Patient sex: M
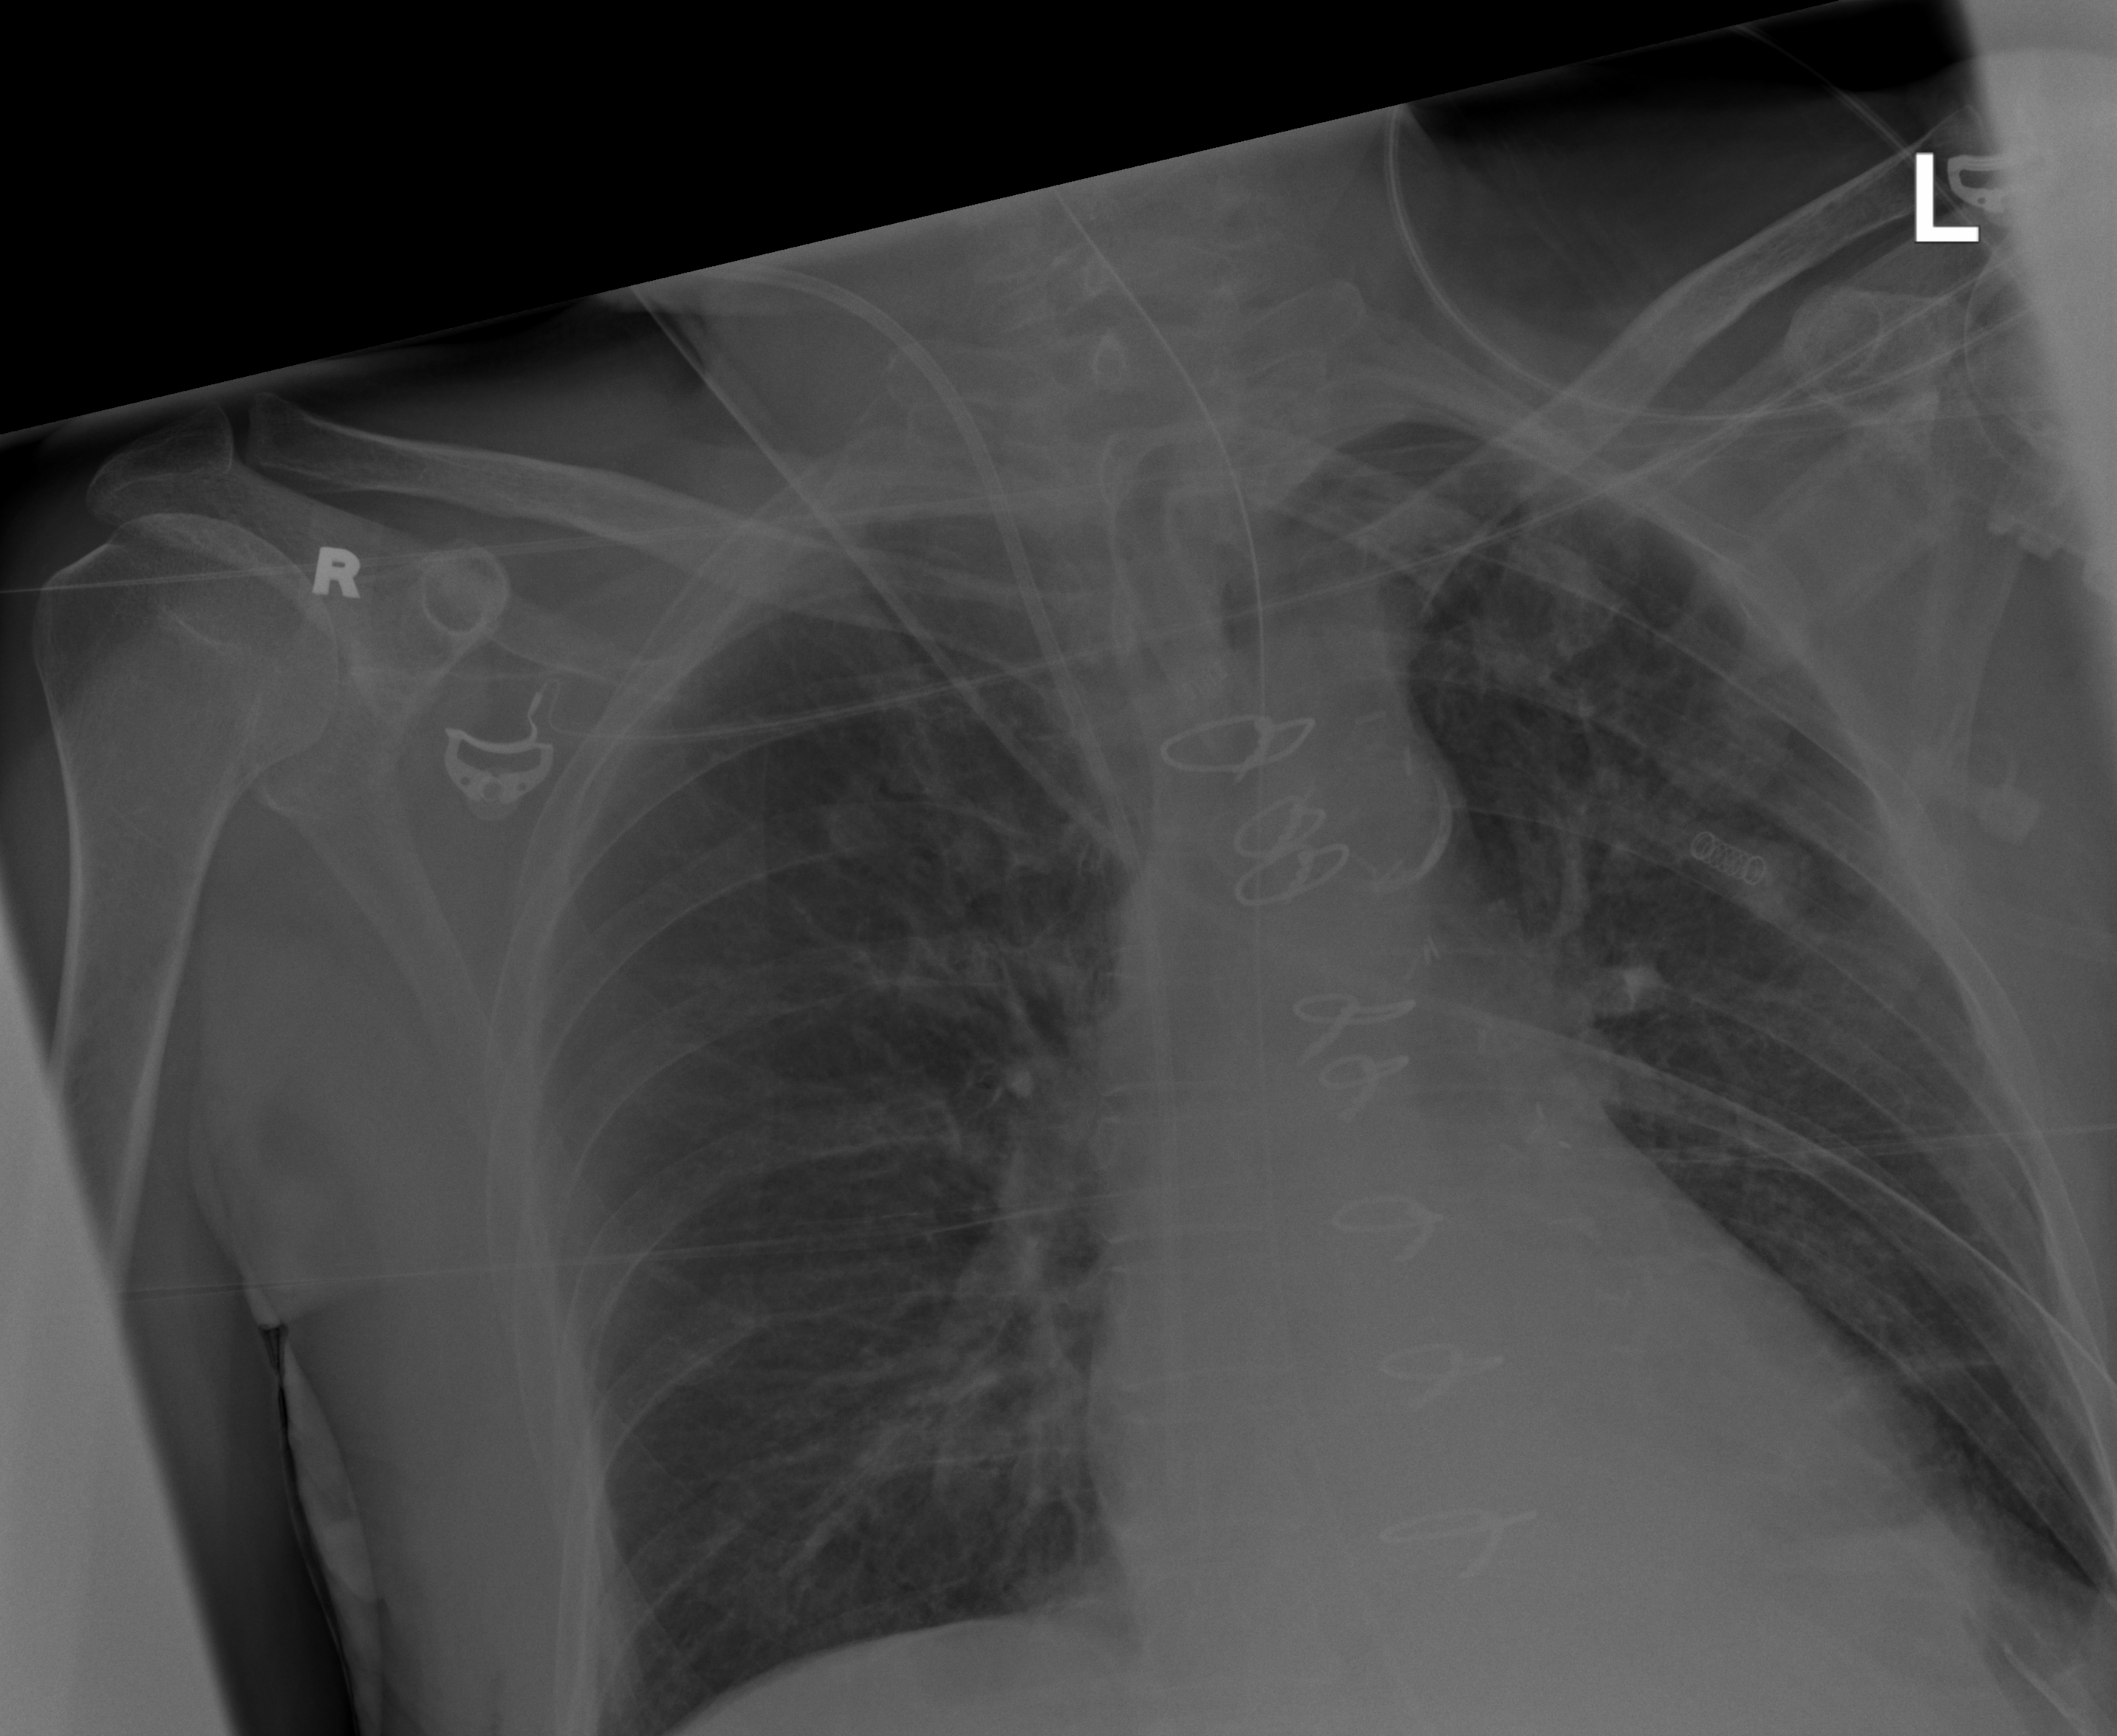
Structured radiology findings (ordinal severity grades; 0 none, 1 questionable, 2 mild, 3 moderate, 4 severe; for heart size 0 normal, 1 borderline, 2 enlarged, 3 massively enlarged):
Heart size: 1
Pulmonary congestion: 2
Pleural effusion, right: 0
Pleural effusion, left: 1
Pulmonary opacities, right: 0
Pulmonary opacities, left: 0
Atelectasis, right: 2
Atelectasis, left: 2